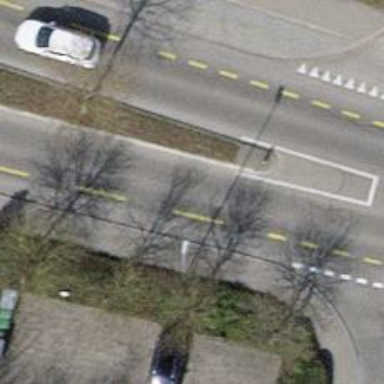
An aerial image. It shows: Unmarked footway crossing with pedestrian island.